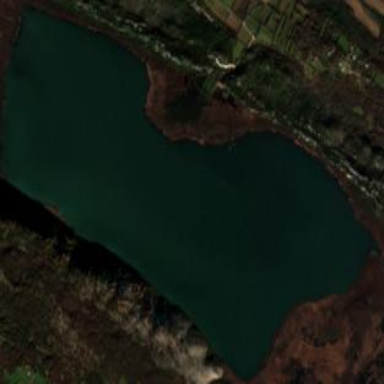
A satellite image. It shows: Serene lake surrounded by nature.